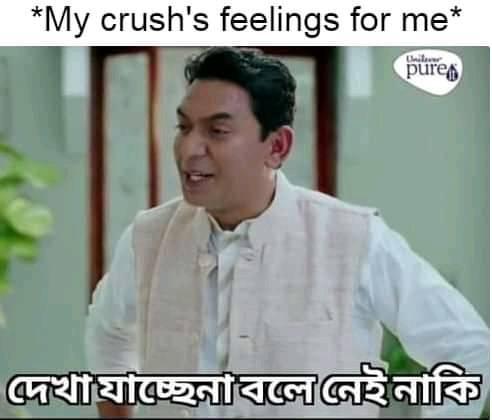
Caption: *My crush's feelings for me*     দেখা যাচ্ছেনা বলে নেই নাকি
Label: non-hate